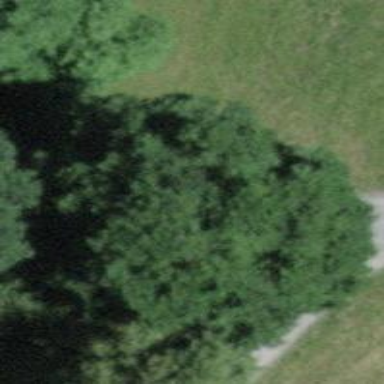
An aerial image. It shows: Bench.